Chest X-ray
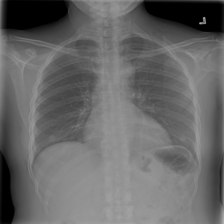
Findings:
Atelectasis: negative
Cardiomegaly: positive
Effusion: positive
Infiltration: negative
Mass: negative
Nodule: negative
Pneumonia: negative
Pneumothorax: negative
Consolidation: negative
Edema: negative
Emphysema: negative
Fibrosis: negative
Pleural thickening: negative
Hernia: negative